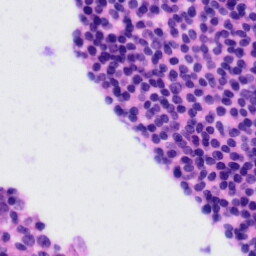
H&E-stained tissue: Tonsil